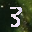
Label: 3